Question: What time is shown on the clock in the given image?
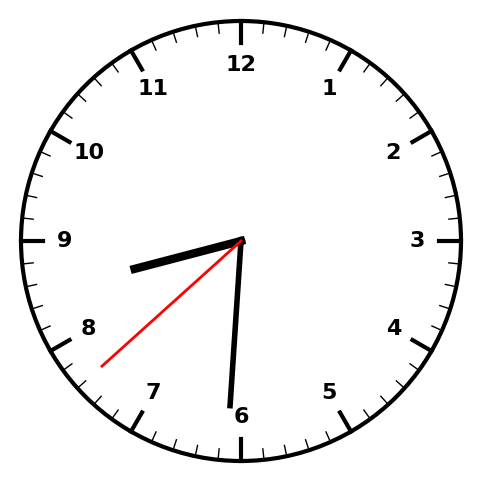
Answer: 08:30:38